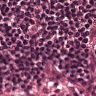
Metastatic tissue present: no